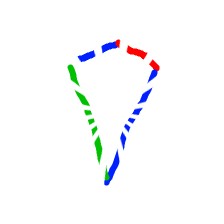
Shape: kite